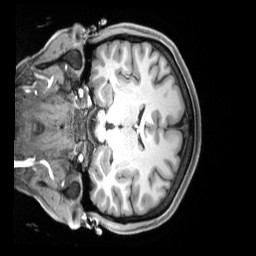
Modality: T1w
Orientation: coronal
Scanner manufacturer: siemens
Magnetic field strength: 3 T
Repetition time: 2.5 s
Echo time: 0.00218 s